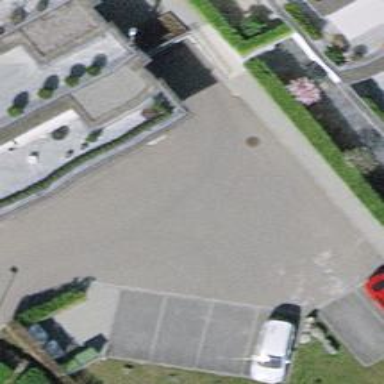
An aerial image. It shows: Turning circle on the road.